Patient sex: M
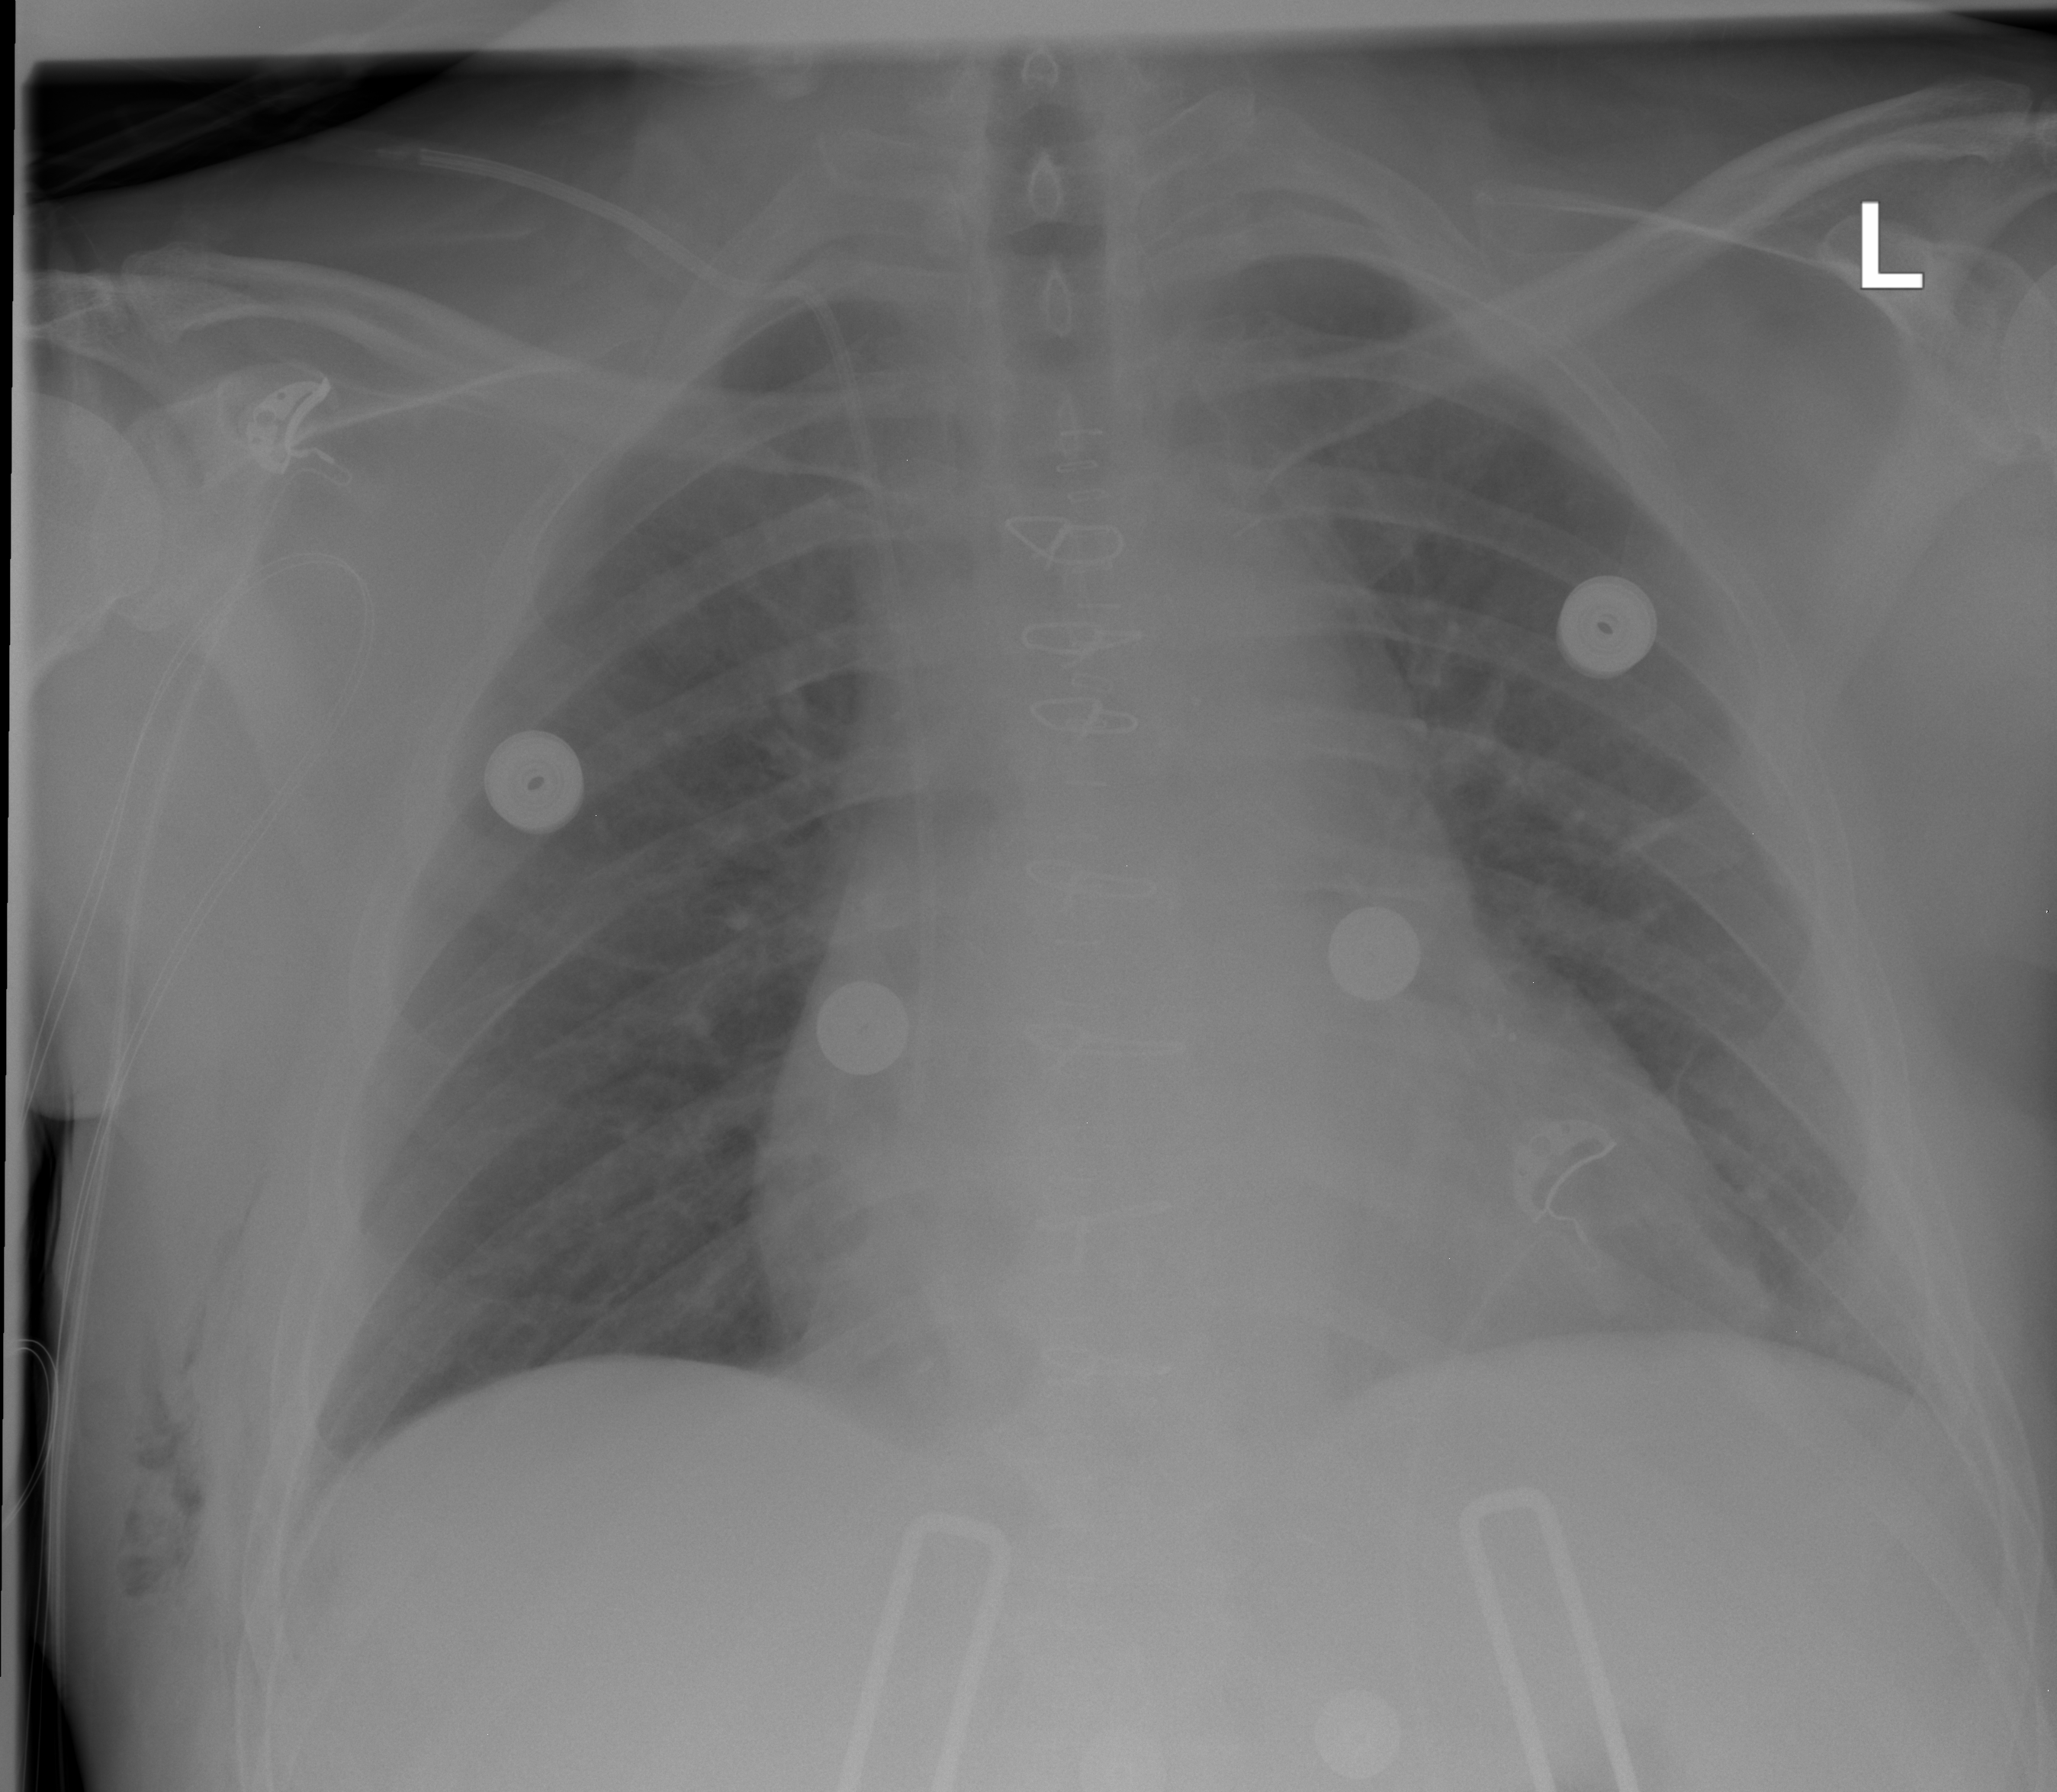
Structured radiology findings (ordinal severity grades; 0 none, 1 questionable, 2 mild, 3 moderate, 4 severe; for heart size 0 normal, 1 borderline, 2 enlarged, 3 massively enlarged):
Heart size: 0
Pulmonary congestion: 0
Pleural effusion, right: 1
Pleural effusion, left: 1
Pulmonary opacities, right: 0
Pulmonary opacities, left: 0
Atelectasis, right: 1
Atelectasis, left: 1